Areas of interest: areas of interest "Toll Station"
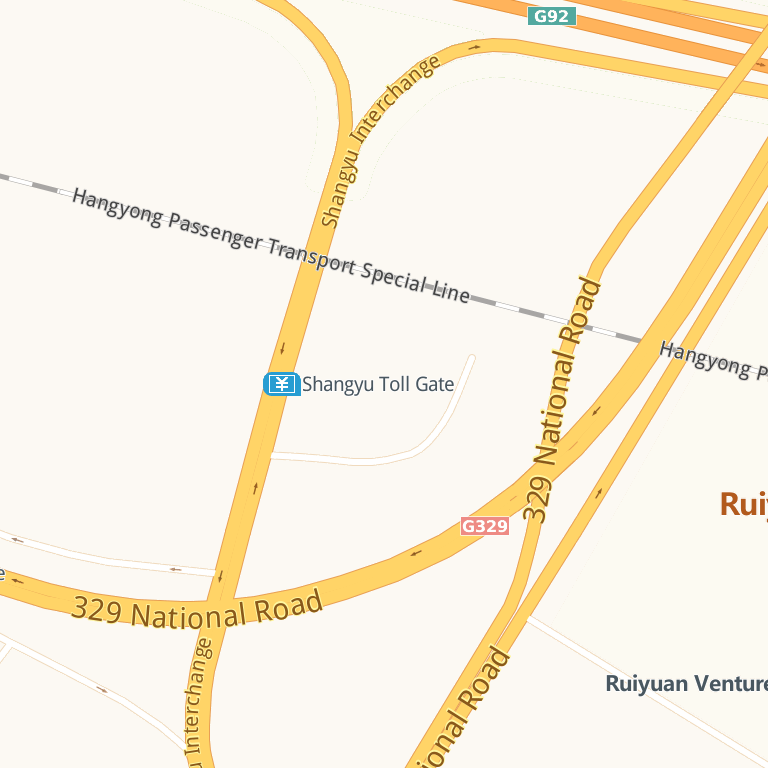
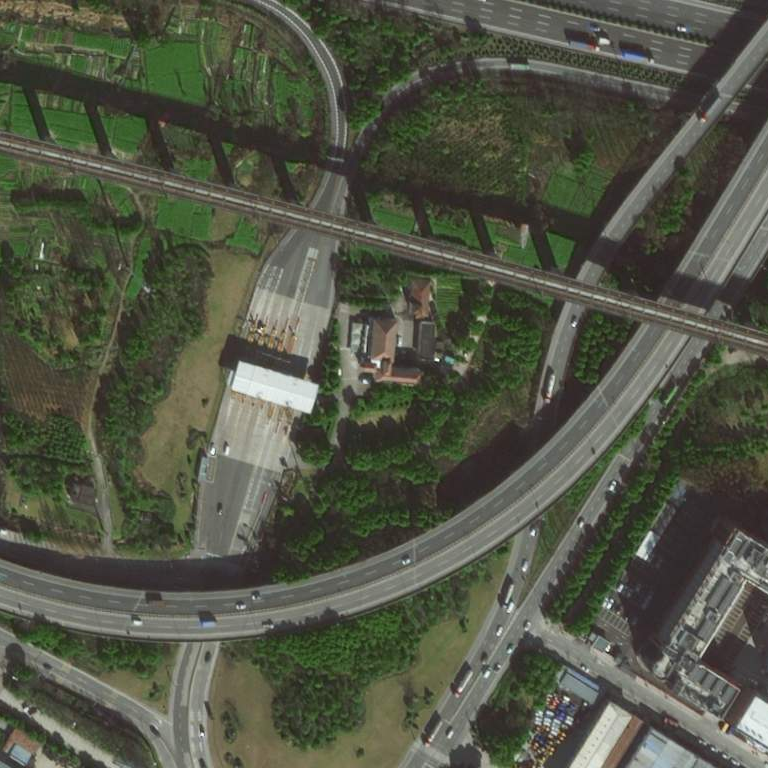